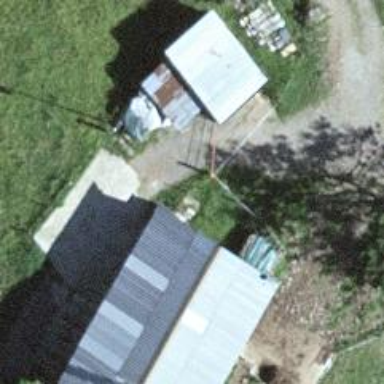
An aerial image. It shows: Farm.